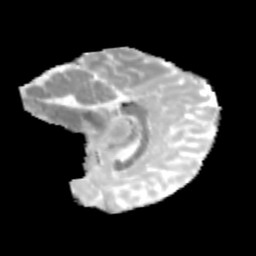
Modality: MD
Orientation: sagittal
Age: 12
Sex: male
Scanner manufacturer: siemens
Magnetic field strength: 3 T
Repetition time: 3.8 s
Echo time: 0.07 s